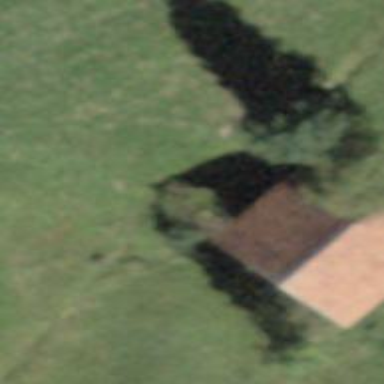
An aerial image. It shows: Barn.